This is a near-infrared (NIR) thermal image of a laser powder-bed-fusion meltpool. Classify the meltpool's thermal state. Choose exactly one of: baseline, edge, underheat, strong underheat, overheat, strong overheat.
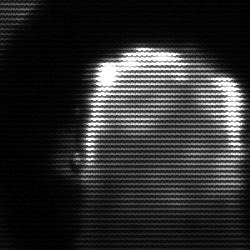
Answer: baseline